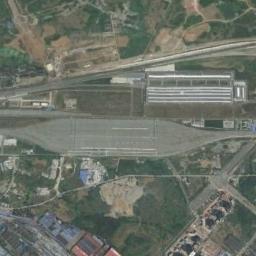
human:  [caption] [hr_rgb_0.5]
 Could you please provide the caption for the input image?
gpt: There are many buildings beside the railway station .

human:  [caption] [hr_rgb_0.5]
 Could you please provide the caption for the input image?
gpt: A well-equipped railway station in a good suburb .

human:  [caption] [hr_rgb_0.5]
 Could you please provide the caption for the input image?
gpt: The railway station is next to some buildings and grass .

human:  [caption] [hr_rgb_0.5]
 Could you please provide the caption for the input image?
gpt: The railway station with lots of railways is surrounded by some fields .

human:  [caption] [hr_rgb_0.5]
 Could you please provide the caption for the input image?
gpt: There are some green meadows and bare land around the railway station .